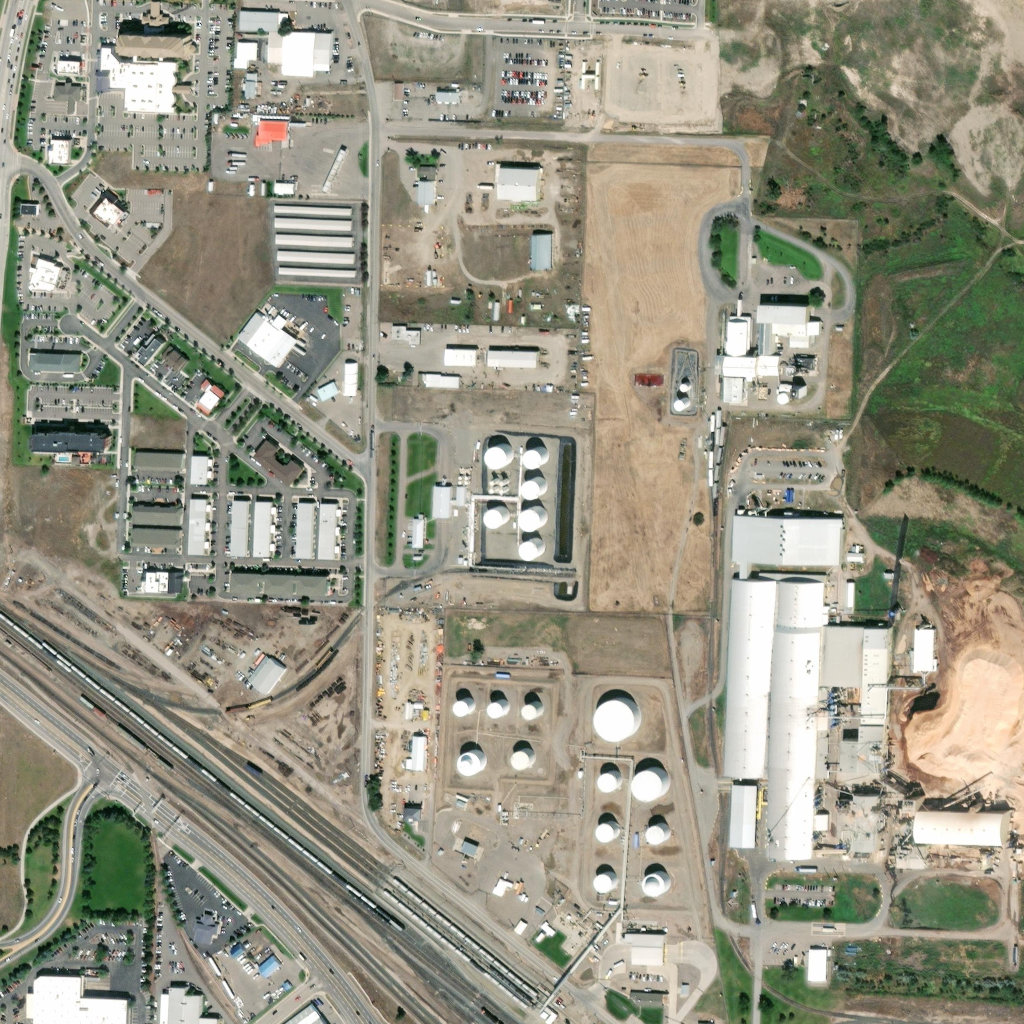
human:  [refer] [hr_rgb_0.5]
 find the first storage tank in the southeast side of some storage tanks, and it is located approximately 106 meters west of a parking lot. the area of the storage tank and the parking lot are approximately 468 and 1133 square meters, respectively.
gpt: <box>[[62, 84, 65, 88, 0]]</box>

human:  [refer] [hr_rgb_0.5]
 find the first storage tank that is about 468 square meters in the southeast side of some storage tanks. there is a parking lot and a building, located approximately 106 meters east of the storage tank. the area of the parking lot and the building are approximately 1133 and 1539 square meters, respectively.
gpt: <box>[[62, 84, 65, 88, 0]]</box>